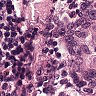
Metastatic tissue present: yes